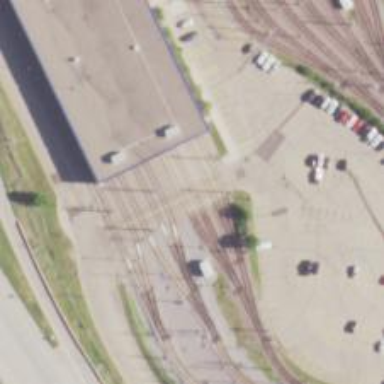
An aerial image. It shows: Light rail service yard with electrified contact lines.